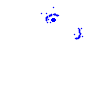
Particle: proton